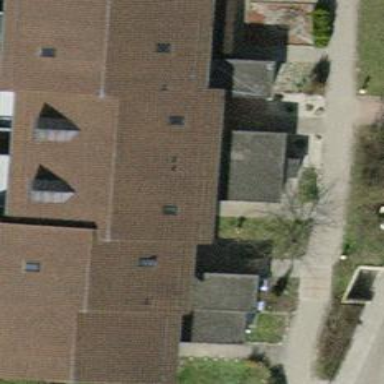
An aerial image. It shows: Terrace building.